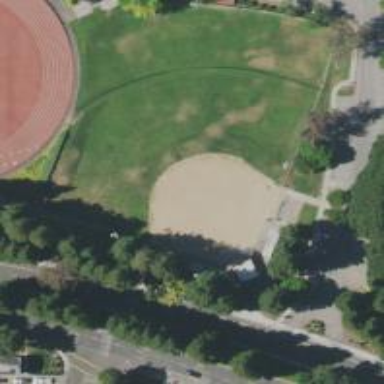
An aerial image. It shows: Baseball pitch for leisure and sports activities.